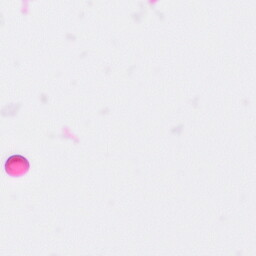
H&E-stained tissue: Pancreatic